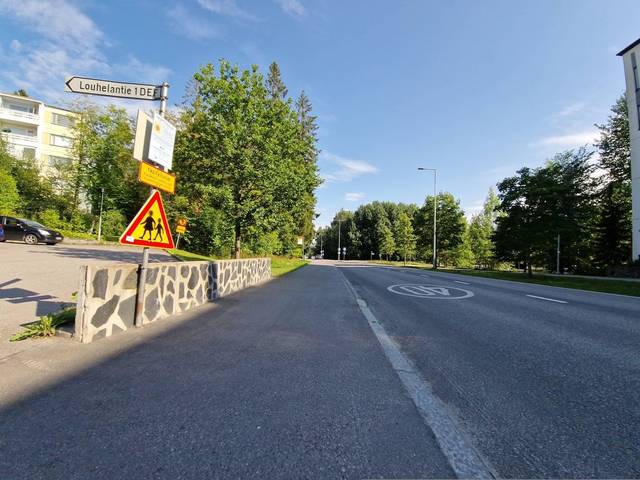
Region: Finland
Coordinates: 60.27, 24.858